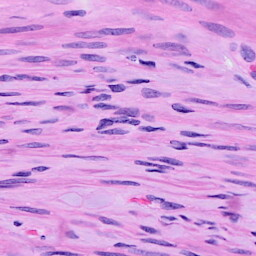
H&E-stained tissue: Ovarian